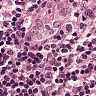
Metastatic tissue present: no